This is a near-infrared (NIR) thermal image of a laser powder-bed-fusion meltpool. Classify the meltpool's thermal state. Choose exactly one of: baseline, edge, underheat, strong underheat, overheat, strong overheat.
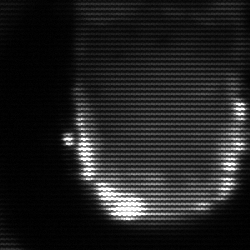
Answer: baseline